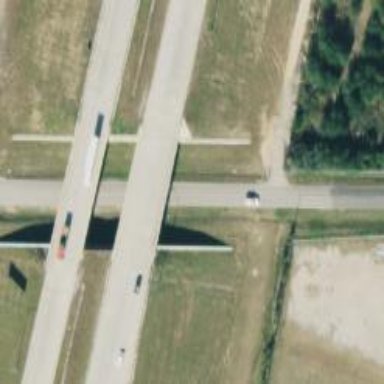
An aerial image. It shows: Motorway bridge.